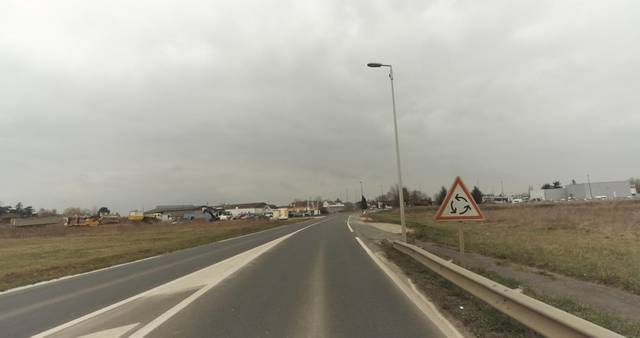
Region: France
Coordinates: 48.06, 1.335